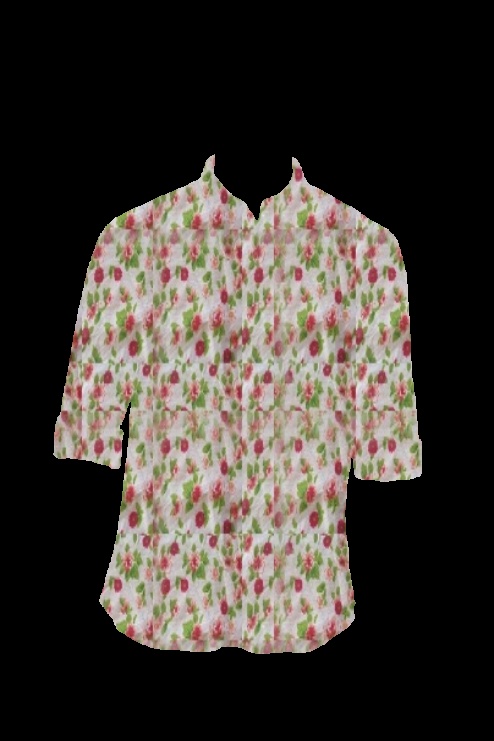
pink green floral print tee